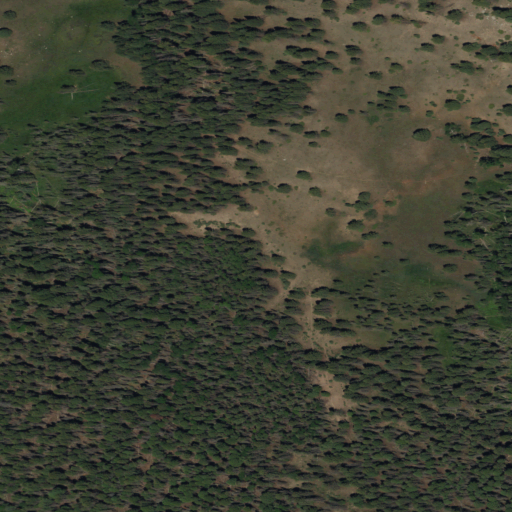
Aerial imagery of gap in New Mexico named Puertecito de las Perchas containing evergreen forest, grassland, and deciduous forest